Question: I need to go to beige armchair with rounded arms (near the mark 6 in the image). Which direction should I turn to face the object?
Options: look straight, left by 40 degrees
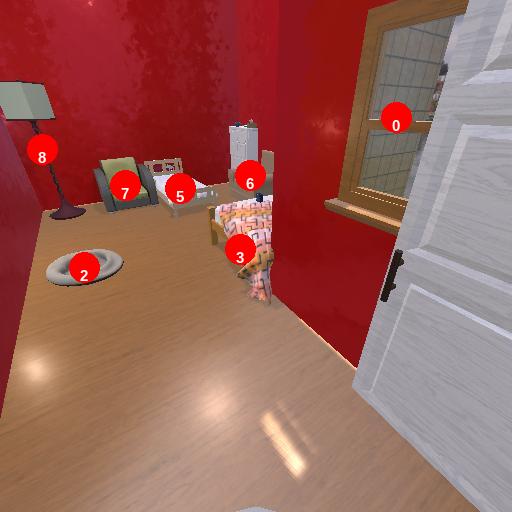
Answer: look straight